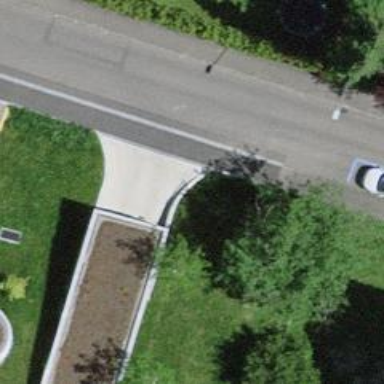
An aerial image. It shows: Concrete driveway.